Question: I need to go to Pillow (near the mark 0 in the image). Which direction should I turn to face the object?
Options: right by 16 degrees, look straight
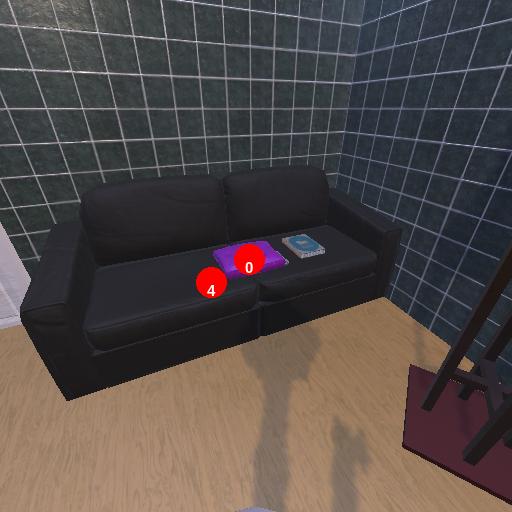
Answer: right by 16 degrees